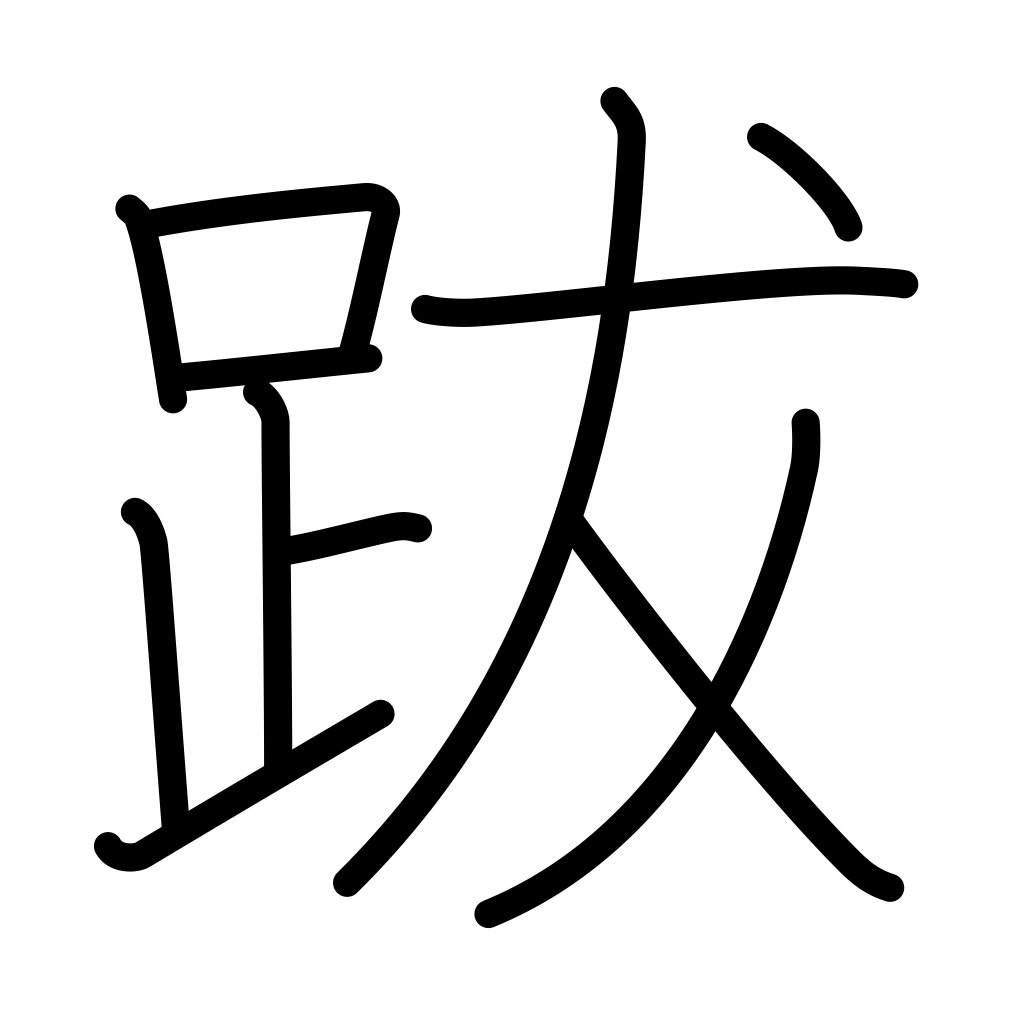
Meaning: epilogue, postscript